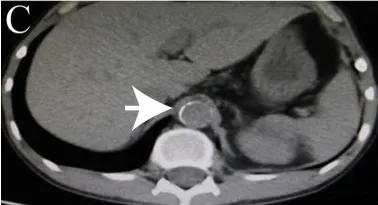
Heterotopic calcification. (A-C) Arterial calcification.
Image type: radiology (ct)